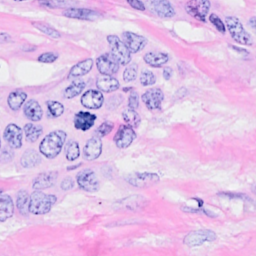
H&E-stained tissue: Breast